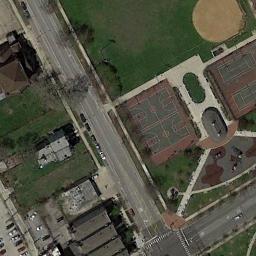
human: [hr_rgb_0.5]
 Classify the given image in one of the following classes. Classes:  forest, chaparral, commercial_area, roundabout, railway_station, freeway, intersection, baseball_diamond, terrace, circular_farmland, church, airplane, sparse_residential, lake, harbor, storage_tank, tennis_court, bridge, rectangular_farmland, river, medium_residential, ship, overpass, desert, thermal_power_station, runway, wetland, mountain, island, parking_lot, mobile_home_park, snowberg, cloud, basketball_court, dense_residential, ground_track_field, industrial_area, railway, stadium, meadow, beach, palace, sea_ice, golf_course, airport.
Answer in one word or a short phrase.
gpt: basketball_court